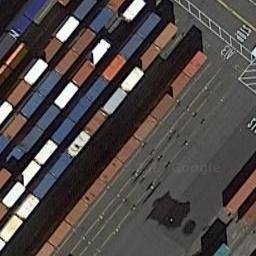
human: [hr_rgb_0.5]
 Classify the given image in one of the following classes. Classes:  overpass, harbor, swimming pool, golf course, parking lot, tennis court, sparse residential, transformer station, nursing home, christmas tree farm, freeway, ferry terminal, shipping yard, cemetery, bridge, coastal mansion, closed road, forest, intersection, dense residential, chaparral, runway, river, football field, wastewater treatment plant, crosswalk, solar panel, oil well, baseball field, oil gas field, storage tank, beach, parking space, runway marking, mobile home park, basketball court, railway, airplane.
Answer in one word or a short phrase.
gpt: shipping yard